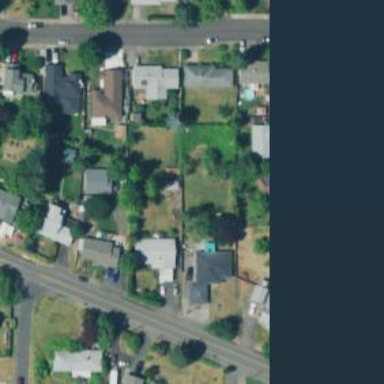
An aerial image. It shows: Residential area consisting of single-family homes.